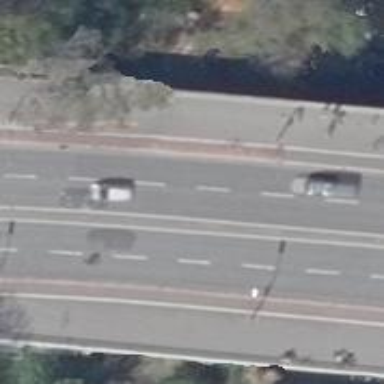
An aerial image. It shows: Primary highway bridge with asphalt surface. There is cycle track on the right side and asphalt sidewalk on the right side as well.